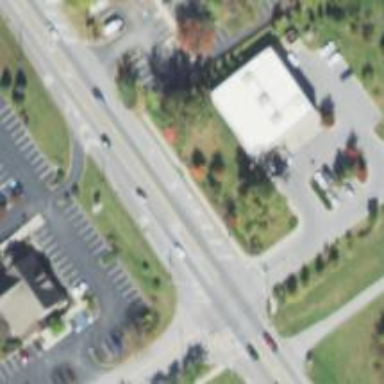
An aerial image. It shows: Primary highway with asphalt surface. There is sidewalk on the left.